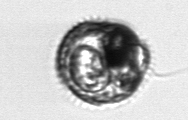
Label: Proterythropsis